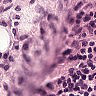
Metastatic tissue present: no